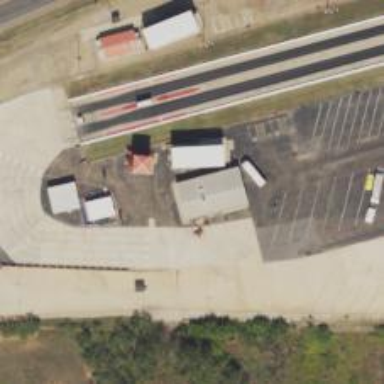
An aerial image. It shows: Motor sport raceway.